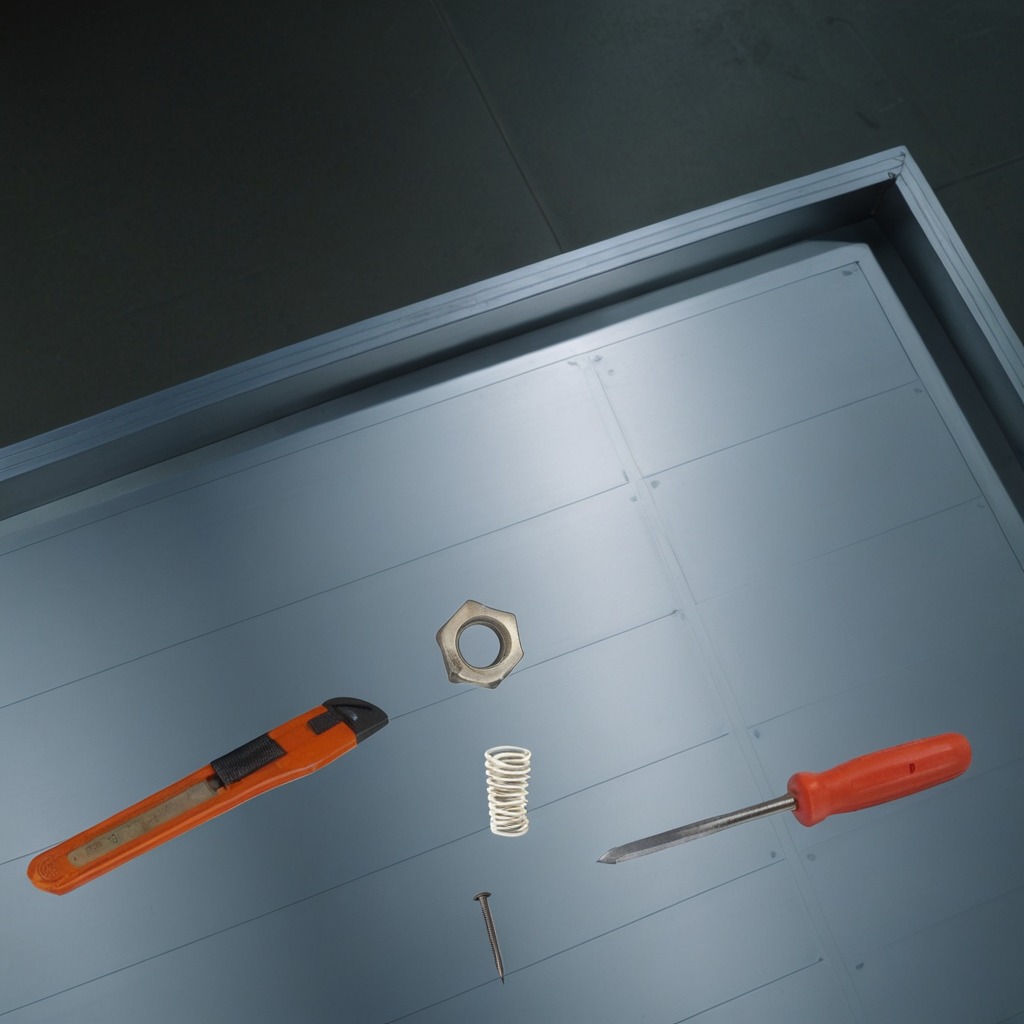
A utility knife, an iron nail, a coiled metal spring, a screwdriver, and a metal nut are lying on the toolbox surface.